Question: I have 2D line segments extracted from an image. So i know end point coordinates of them. also, i have some reference 2d line segments. Both line segments are now in vector form. comparing to reference and extracted lines,I have huge amount of extracted lines segments.
What i want to do is to find conjugate line segment for each reference line from my extraction. that is I want to match line segments. But, to reduce the search area i wish to limit it in such a way that by defining a buffer zone around a reference line segment.
> (1) My first question is how can i implement this buffer case with c++ as i am lacking with geometric theories.
Note: I dont want to use a bounding box and looking for a rectangular buffer which orient along the reference line.
> (2) my second question is, if i know the rectangular buffer limits, then which type of concept should i use to avoid unnecessary searches of line segments.
Actually, I am looking a geometric base method
please do not think this as home work and i am really struggling because of my poor mathematics.
thanks in advance.
Please look at the example. if i take bounding box (blue box) unnecessary lines come, if it is a buffer rectangle (red), which is oriented to main reference line (dark black) few lines come.
black line is - reference line and dashed lines are image based extracted lines

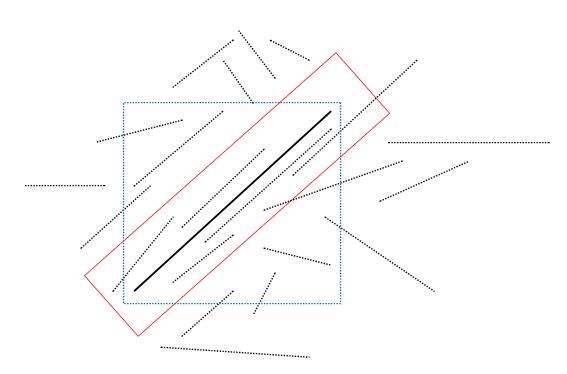
Answer: Take a look at <URL>.
<URL>
##
Instead of thinking about oriented rectangle (To testing if a point is inside of it or not), you can think about distance of a point from line segment.

Check if two start-point and end-point of an extracted segment are near enough to reference segment or not, gray area is a good approximate of your oriented rectangle.
Those segments in the gray capsule are suitable to match to reference segment, and you can ignore other segments. (If two points of an extracted segment are in gray area it can be good candidate to match to the reference segment. Otherwise you can ignore that segment.)
'''
Segment ref(r.start, r.end);
foreach(seg : extracted segments)
{
if (DistancePointSegment(seg.start, ref)<D &&
DistancePointSegment(seg.end , ref)<D )
{
// Mark seg as a search candidate
}
}
'''
To check distance of a point from a segment read this <URL>